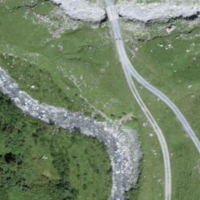
EUNIS habitat code: 26
Species observed at this site:
Papilio machaon